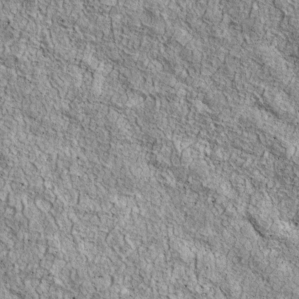
Label: non_frost